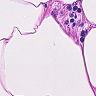
Metastatic tissue present: no